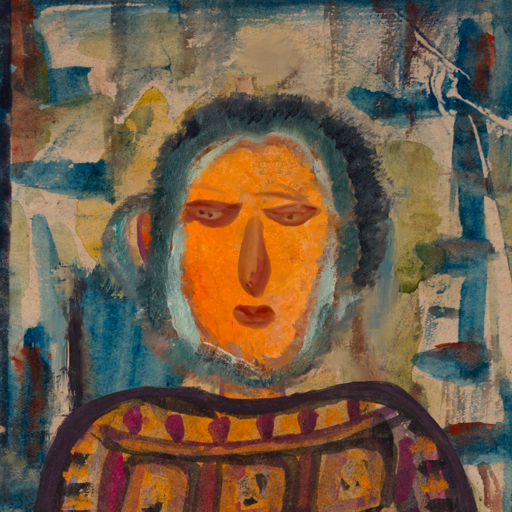
Background: Orphan, Head And Neck Front: Hypocrite, Face Front: Pious_Lady, Bust: Doll, Hair Front: Boggyland, Head Accessory: Blank, Second Necklace: Blank, Necklace: Blank, Baby: Blank